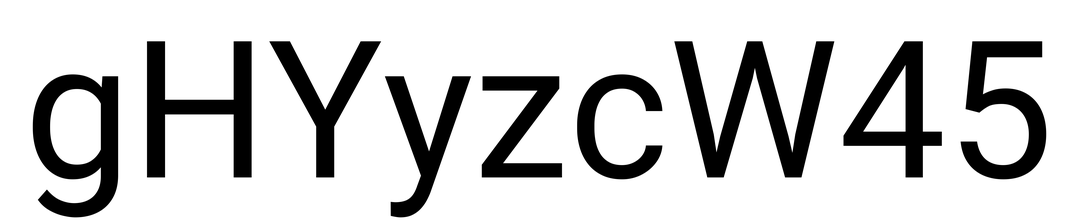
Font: Roboto_Regular